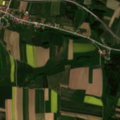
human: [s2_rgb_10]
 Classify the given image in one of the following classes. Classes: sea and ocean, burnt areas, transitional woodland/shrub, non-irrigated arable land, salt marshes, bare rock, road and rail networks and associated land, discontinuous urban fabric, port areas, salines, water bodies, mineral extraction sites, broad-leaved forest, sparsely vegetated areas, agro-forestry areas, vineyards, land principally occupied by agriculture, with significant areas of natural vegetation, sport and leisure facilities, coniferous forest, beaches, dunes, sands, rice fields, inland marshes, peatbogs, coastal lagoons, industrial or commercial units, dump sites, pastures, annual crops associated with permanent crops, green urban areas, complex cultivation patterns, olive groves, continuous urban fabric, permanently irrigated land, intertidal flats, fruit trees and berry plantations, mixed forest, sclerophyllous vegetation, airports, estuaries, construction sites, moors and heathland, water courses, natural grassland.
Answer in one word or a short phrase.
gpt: non-irrigated arable land, land principally occupied by agriculture, with significant areas of natural vegetation, coniferous forest